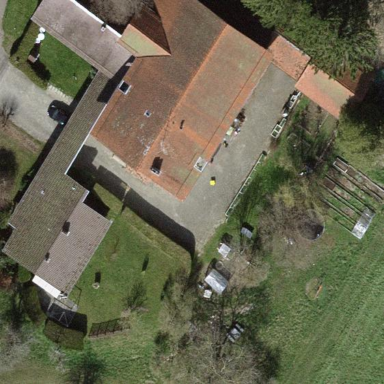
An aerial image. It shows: Farmyard area.